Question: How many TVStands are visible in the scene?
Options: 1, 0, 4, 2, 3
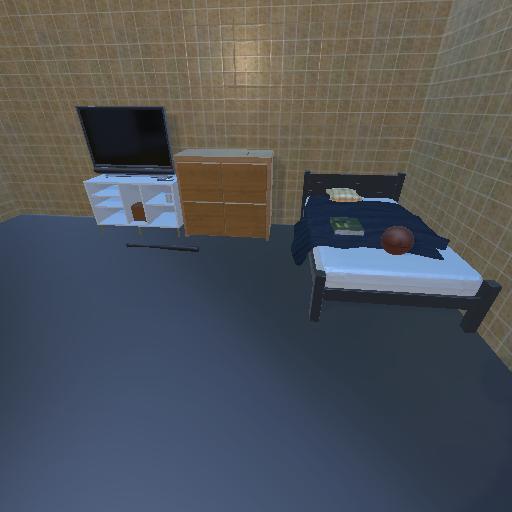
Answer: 1